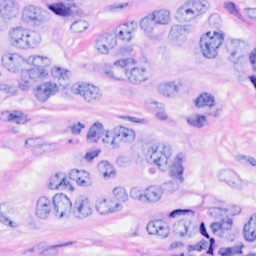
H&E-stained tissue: Breast